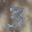
Label: 3